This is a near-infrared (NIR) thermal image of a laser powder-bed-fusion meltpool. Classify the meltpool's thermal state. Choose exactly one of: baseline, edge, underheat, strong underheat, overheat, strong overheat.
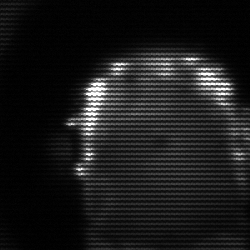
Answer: baseline